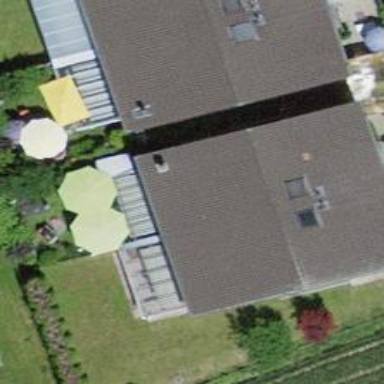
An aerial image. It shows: Terrace-style building with gabled roof.